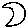
Label: moon